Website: lowes
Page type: customer-info-address
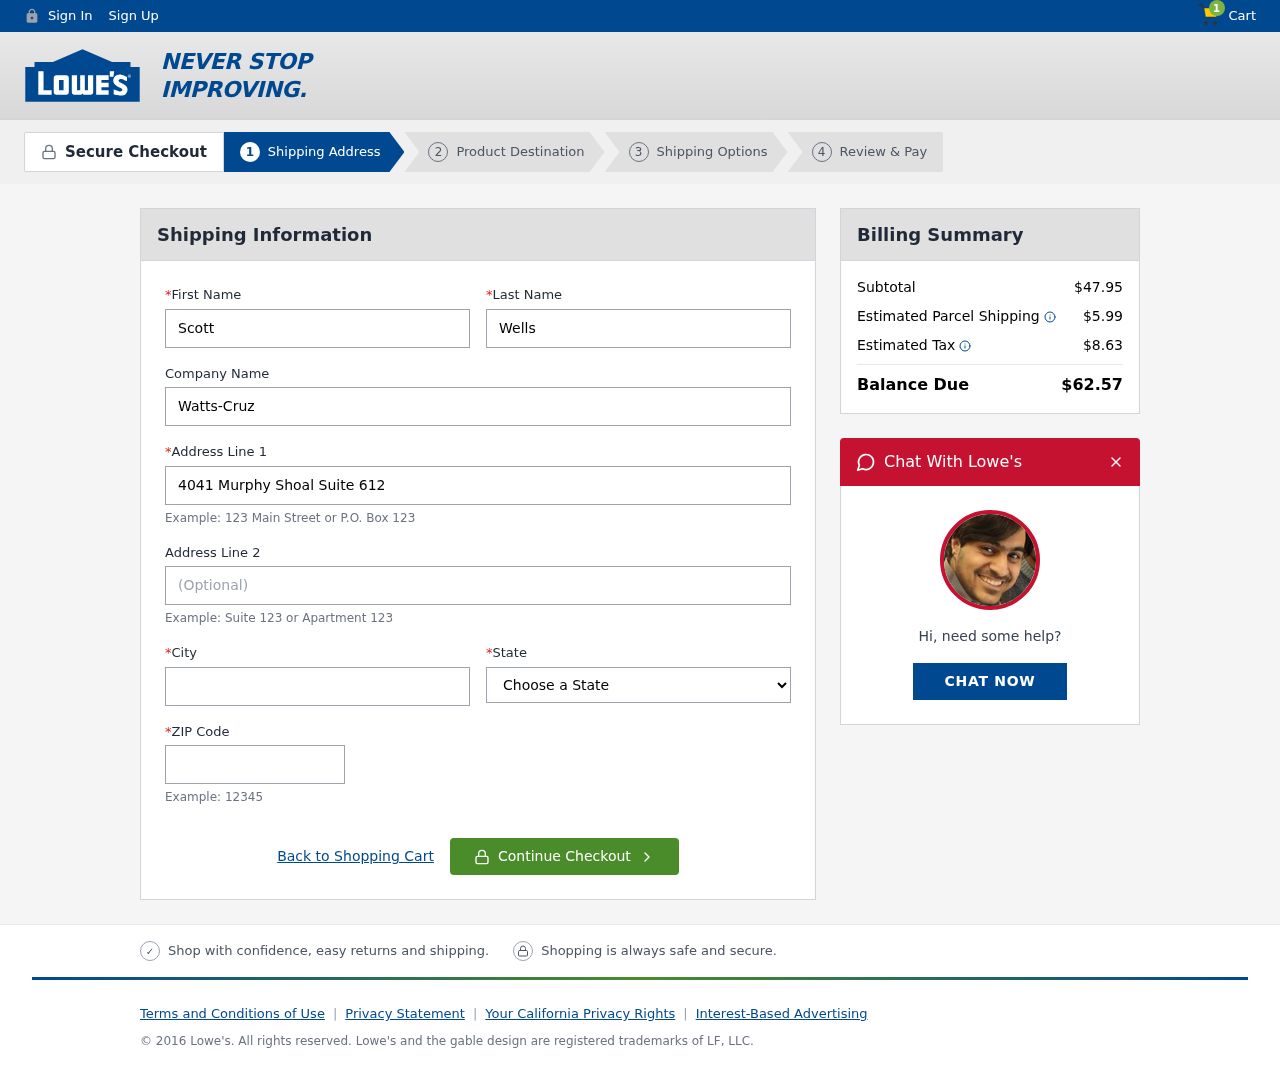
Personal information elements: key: PII_CITY
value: Anthonyfort
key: PII_COMPANY
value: Watts-Cruz
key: PII_FIRSTNAME
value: Scott
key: PII_LASTNAME
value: Wells
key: PII_POSTCODE
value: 25870
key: PII_STATE
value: MP
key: PII_STREET
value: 4041 Murphy Shoal Suite 612
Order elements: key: ORDER_NUM_ITEMS
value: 1
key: ORDER_SUBTOTAL
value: $47.95
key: ORDER_SHIPPING_COST
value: $5.99
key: ORDER_TAX
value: $8.63
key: ORDER_TOTAL
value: $62.57